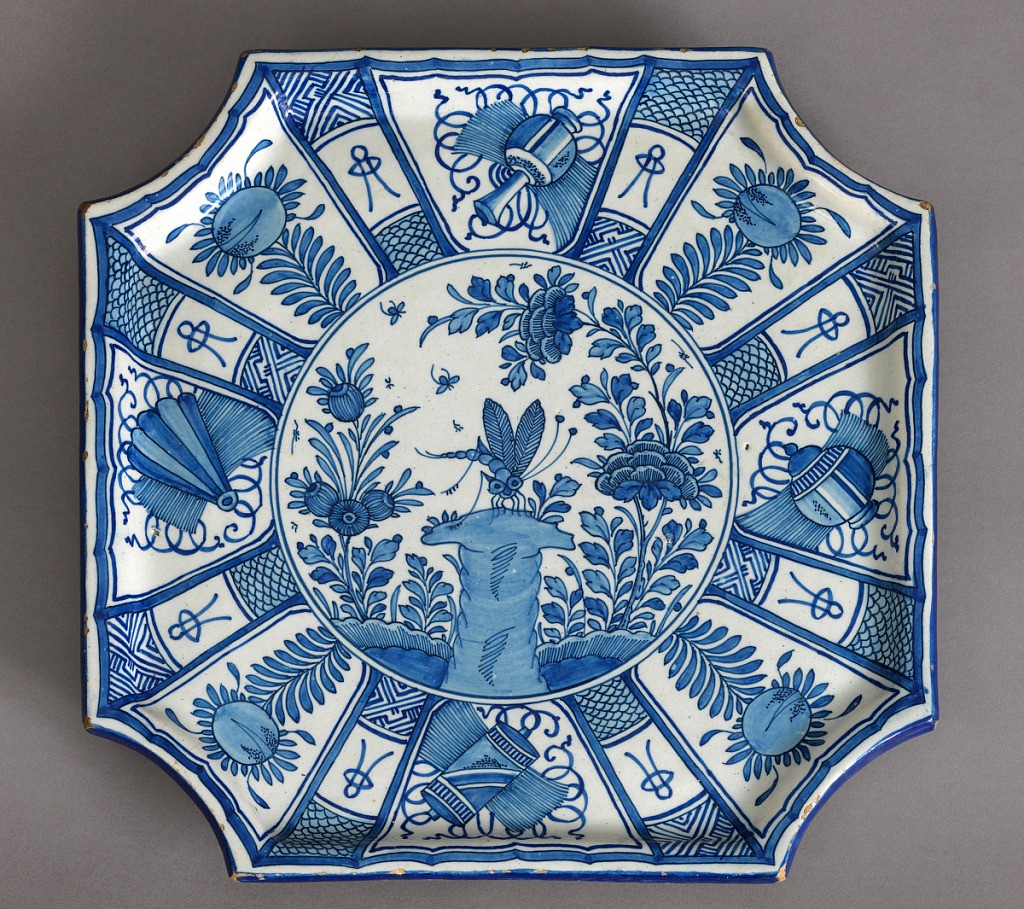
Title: tray
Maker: Grieksche A [de] (the Greek A Factory), Delft, Netherlands, founded 1658
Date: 1757–1765
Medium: tin-glazed earthenware
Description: Flat 8-sided tray with raised rim, on three flattened ball feet; painted in underglaze blue on white with center roundel showing dragonfly, rocks, flowers, surrounded by 8 panels painted with "precious objects" alternating with flowers; feet painted blue.